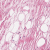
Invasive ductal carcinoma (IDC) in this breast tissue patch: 0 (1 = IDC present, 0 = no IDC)